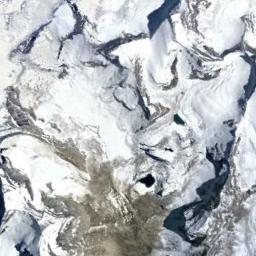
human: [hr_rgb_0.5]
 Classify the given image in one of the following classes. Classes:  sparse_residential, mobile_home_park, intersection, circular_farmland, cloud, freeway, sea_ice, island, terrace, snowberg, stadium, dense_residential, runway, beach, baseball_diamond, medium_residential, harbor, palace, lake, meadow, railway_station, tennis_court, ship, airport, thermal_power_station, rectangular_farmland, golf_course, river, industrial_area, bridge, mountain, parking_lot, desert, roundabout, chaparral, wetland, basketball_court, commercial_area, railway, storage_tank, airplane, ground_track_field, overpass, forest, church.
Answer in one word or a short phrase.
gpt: snowberg